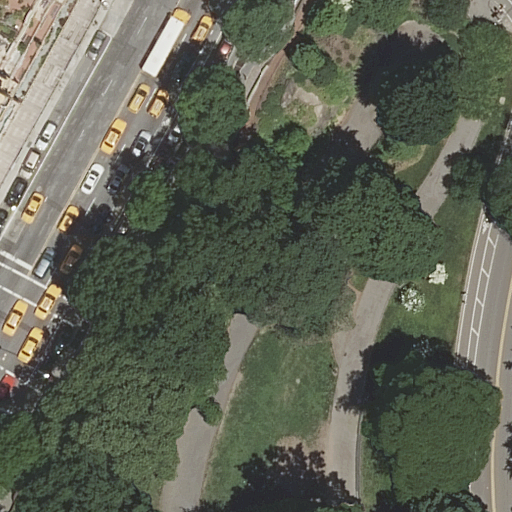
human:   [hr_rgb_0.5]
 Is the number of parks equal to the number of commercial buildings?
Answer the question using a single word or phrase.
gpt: no

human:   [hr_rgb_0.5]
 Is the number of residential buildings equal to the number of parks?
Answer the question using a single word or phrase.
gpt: yes

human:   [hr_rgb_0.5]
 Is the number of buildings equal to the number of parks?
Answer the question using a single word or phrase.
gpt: yes

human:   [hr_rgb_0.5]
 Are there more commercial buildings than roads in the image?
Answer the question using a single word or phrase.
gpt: no

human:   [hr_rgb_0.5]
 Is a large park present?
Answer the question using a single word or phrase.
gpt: yes

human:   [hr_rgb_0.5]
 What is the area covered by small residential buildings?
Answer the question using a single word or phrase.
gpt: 0m2

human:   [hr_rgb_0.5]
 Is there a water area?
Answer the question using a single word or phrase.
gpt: no

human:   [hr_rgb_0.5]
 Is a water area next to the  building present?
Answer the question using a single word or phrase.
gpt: no

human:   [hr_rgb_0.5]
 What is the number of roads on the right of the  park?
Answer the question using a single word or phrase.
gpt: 0

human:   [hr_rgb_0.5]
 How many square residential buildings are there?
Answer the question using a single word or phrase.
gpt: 0

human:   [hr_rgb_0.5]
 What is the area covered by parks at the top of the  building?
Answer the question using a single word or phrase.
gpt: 0m2

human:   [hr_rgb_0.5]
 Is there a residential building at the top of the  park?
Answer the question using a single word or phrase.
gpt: no

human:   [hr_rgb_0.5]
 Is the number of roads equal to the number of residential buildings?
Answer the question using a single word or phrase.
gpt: no

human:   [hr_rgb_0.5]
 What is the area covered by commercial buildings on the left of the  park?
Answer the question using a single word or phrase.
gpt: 0m2

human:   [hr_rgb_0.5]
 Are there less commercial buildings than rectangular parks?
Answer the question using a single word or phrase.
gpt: yes

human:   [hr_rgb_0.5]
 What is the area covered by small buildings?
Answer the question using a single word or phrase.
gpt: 0m2

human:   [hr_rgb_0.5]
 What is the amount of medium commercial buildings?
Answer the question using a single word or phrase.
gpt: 0

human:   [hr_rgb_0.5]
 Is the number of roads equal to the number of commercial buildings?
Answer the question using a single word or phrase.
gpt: no

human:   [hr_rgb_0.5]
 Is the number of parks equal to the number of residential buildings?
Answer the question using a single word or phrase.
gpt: yes

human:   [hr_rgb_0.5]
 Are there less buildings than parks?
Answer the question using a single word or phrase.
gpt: no

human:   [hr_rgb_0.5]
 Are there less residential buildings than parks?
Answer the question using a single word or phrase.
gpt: no

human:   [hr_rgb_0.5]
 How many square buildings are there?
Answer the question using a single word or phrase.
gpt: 0

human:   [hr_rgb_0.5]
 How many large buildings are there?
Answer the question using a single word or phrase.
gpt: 1

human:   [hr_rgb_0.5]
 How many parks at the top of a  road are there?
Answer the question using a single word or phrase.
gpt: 1

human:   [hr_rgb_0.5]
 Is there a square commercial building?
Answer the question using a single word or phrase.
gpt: no

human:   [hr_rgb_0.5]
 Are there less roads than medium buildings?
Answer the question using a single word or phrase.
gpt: no

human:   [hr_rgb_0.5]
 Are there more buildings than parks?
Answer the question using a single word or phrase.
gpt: no

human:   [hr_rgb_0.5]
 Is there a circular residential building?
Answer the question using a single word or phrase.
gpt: no

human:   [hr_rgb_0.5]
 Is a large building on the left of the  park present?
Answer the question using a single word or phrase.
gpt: yes

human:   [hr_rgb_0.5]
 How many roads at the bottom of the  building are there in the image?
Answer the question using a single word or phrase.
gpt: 9

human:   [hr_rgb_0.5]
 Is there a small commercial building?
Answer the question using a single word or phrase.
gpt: no

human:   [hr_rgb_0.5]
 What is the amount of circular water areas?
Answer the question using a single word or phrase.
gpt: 0

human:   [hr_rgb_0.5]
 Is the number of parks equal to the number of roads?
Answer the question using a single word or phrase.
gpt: no

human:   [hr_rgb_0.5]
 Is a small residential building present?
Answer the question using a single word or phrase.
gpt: no

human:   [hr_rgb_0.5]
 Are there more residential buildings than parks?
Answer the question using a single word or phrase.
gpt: no

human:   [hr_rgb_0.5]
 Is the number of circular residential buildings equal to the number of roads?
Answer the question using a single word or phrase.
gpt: no